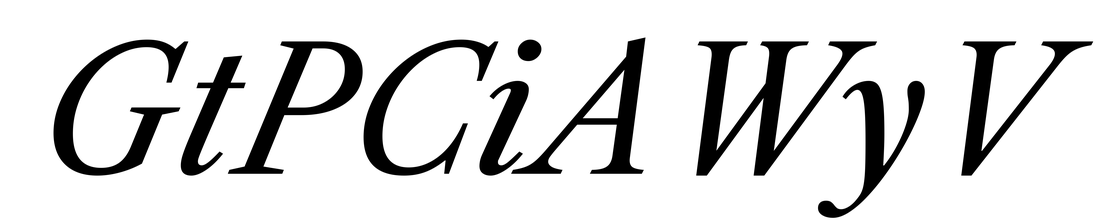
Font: LibreCaslonText-Italic_Italic